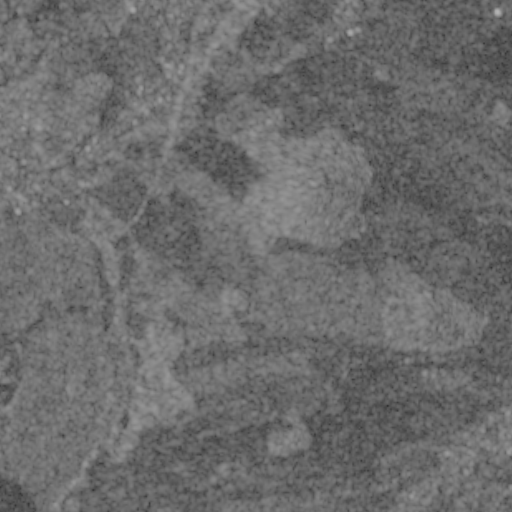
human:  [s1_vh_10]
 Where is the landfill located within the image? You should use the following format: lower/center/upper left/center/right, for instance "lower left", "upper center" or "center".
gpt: The landfill is located in the upper left of the image.
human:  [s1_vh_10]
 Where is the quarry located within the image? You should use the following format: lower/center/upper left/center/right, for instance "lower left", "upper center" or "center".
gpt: The quarry is located in the upper left of the image.
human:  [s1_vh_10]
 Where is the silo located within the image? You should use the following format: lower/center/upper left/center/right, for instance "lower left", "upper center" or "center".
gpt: The silo is located in the upper right of the image.
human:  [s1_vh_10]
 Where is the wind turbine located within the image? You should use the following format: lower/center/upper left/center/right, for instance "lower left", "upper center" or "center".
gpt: The wind turbine is located in the center left of the image.
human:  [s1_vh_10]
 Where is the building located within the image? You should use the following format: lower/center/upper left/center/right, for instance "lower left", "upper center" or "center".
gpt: There is no building in the image.

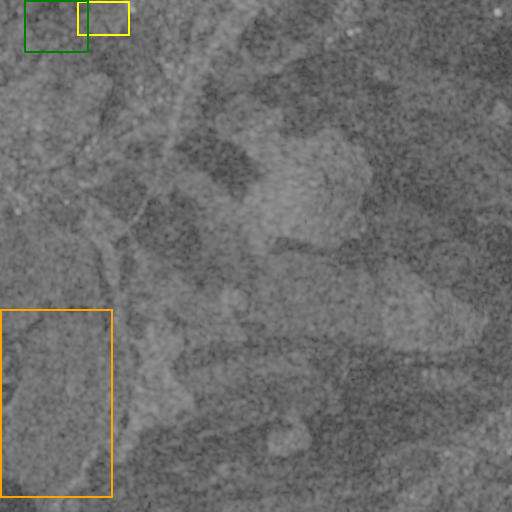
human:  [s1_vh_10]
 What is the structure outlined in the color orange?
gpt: The structure outlined in orange is a crop field.
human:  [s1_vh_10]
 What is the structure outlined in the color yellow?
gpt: The structure outlined in yellow is a landfill.
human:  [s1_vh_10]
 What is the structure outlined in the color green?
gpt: The structure outlined in green is a quarry.
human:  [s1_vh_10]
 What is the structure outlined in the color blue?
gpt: There is no blue outline.